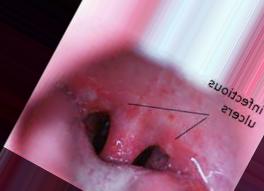
Condition: Mouth Ulcer